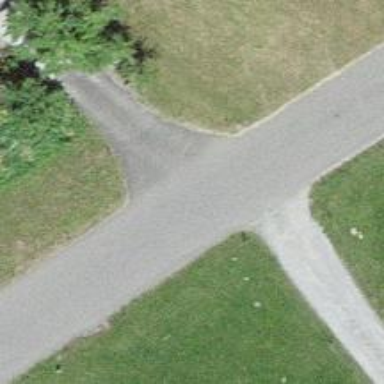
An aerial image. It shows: Unclassified road with asphalt surface.